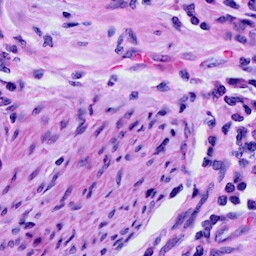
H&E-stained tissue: Cervix